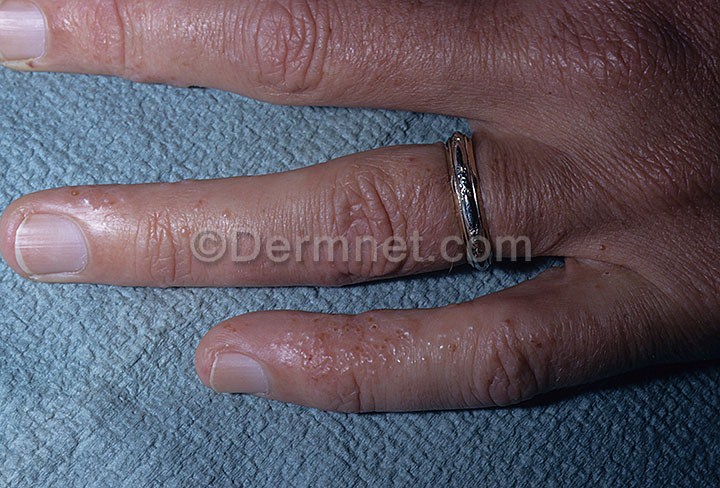
Disease: Eczema Photos